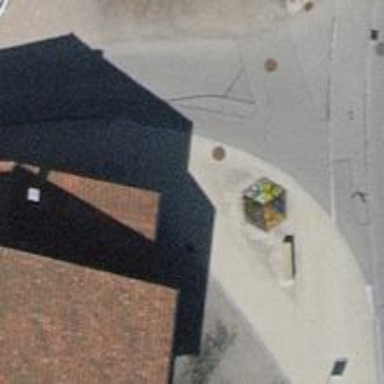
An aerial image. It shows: Post box.